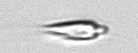
Label: Oxytoxum